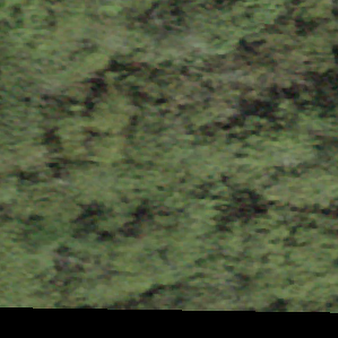
Label: other